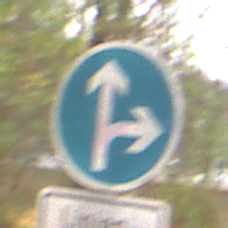
Verkehrszeichen: VorgeschriebeneFahrtrichtungGeradeausOderRechts
Zusatzzeichen unten: BesondereFahrzeugeUndTransportgueter2
Umgebung: Outdoor, Nature
Tageszeit: Midday
Wetter: Overcast
Licht: Natural
Jahreszeit: NotSpecified
Kontrast: LowContrast